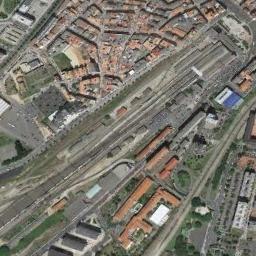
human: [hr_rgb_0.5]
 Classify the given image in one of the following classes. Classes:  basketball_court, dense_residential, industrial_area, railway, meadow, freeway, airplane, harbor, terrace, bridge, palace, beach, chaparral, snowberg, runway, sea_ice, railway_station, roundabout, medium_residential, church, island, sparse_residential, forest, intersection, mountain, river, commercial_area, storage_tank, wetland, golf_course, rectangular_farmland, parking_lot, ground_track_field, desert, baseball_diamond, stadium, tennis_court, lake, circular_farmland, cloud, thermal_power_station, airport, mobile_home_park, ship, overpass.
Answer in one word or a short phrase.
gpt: railway_station